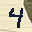
Label: 4